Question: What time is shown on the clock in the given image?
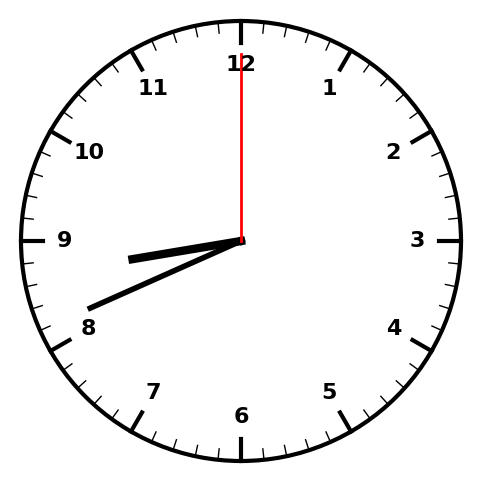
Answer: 08:41:00